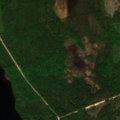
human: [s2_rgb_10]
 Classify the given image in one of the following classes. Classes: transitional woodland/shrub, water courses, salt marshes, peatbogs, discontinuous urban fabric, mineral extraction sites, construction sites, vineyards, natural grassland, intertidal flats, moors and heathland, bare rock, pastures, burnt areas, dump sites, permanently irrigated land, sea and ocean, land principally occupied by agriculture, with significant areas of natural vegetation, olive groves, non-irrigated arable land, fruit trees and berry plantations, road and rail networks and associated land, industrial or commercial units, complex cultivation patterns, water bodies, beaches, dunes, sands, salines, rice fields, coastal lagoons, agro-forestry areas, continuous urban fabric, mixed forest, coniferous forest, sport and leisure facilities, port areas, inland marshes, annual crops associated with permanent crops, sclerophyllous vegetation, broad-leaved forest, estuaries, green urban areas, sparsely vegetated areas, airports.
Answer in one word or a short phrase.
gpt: mixed forest, transitional woodland/shrub, water bodies